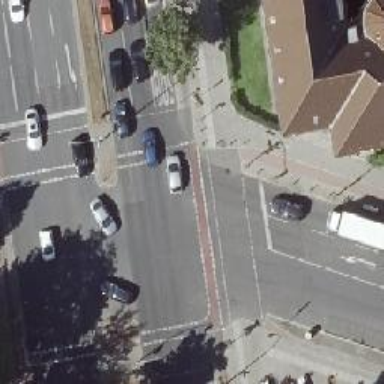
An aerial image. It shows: Road crossing with traffic signals.